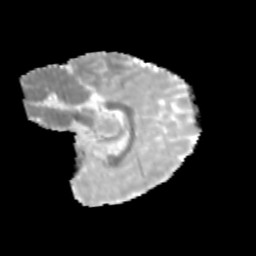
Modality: MD
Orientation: sagittal
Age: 10
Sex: female
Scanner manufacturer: siemens
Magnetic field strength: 3 T
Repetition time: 3.8 s
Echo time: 0.07 s